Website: crate-barrel
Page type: billing-address
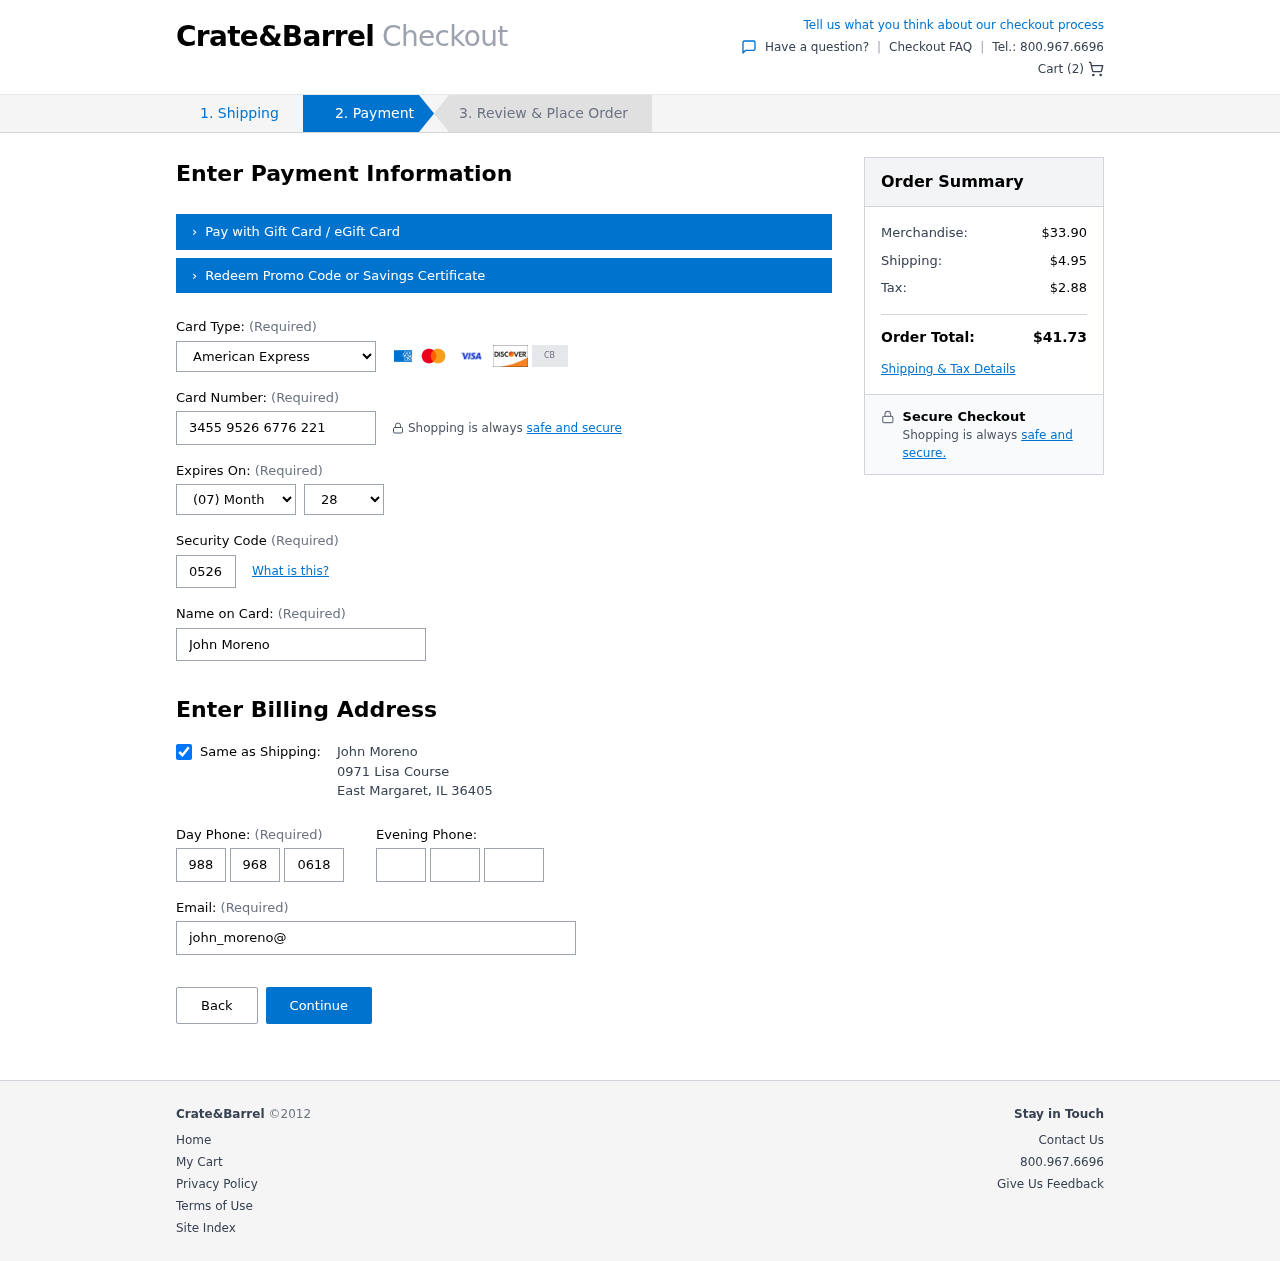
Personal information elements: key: PII_CARD_CVV
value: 0526
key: PII_CARD_EXPIRY_MONTH
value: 07
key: PII_CARD_EXPIRY_YEAR
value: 28
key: PII_CARD_NUMBER
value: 3455 9526 6776 221
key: PII_CARD_TYPE
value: American Express
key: PII_CITY
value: East Margaret
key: PII_EMAIL
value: john_moreno@yahoo.com
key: PII_FULLNAME
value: John Moreno
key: PII_PHONE_AREA
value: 988
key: PII_PHONE_PREFIX
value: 968
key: PII_PHONE_SUFFIX
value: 0618
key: PII_POSTCODE
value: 36405
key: PII_STATE_ABBR
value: IL
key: PII_STREET
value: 0971 Lisa Course
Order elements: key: ORDER_NUM_ITEMS
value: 2
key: ORDER_SUBTOTAL
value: $33.90
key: ORDER_SHIPPING_COST
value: $4.95
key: ORDER_TAX
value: $2.88
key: ORDER_TOTAL
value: $41.73